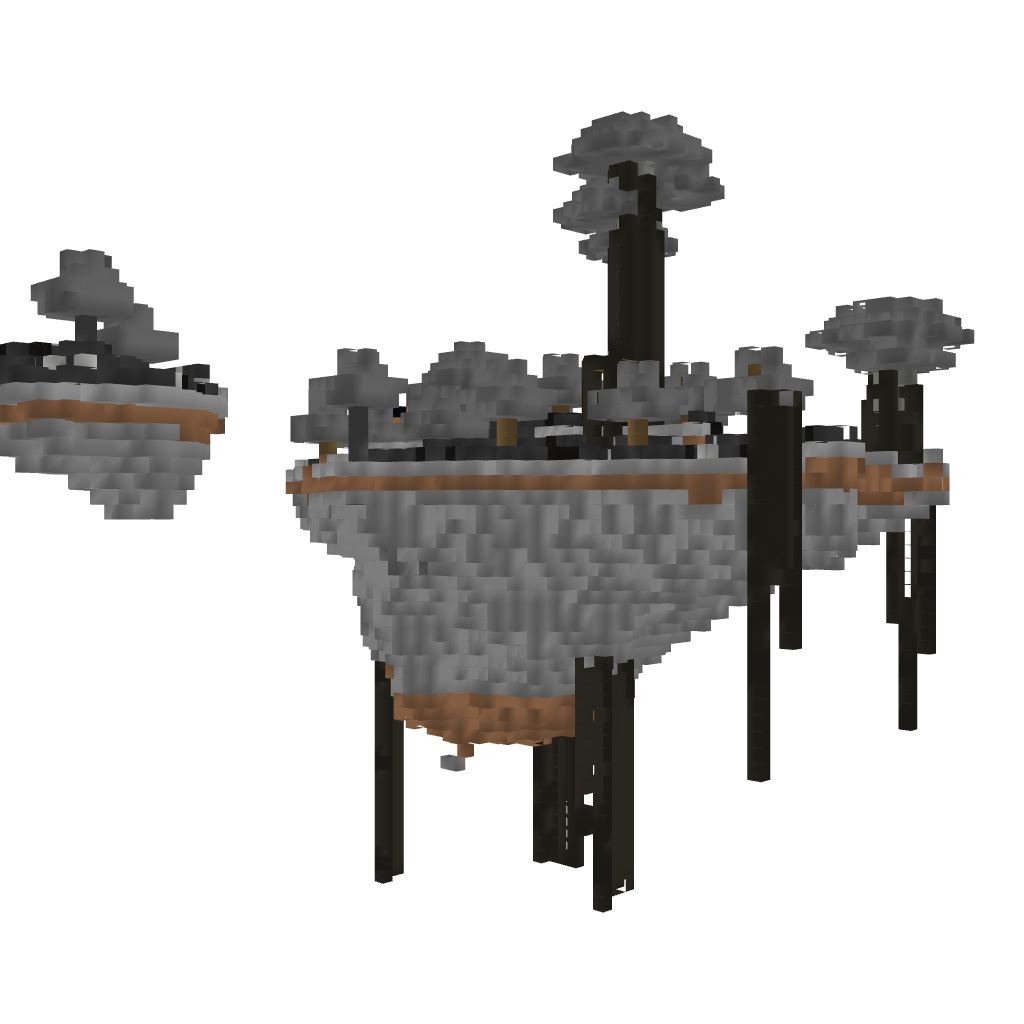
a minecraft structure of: Medium Skyland